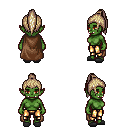
a pixel art fantasy rpg character, female body template, orc, green skin, brown cape, gold greaves, white blonde long topknot hairstyle, gray slippers, four views (front, back, left, right), 2x2 character sprite sheet, small pixel art, hard edges, no anti-aliasing